Field crop: maize
Growth stage: 2
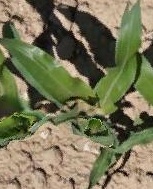
Species: maize